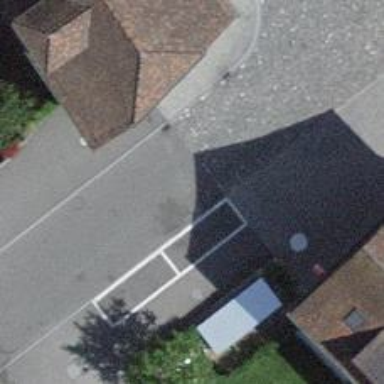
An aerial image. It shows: Charming cobblestone living street.